Field crop: maize
Growth stage: 2
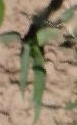
Species: maize